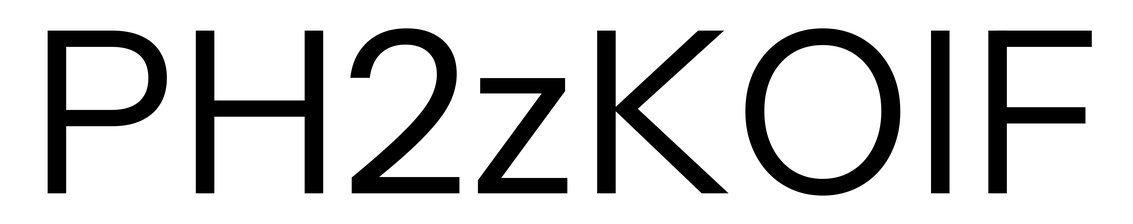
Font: InstrumentSans_Regular